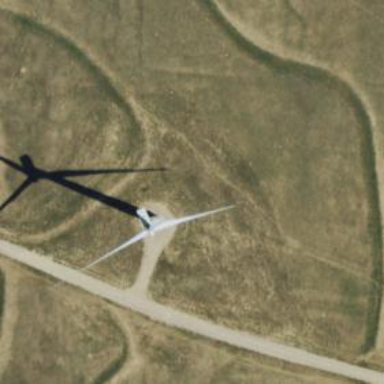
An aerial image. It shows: Wind generator using horizontal axis wind turbines.